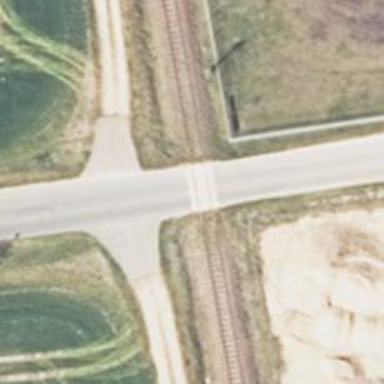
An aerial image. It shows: Railway level crossing.